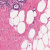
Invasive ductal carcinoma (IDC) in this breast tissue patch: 0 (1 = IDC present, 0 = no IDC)